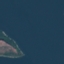
Land use / land cover class: SeaLake